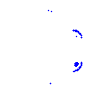
Particle: pion